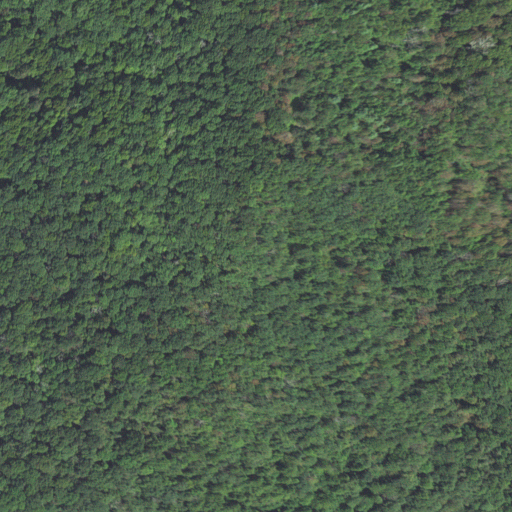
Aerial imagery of mountain in North Carolina named Pig Pen Bluff containing deciduous forest and mixed forest